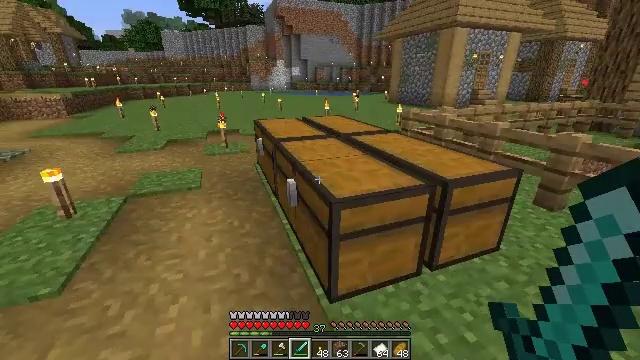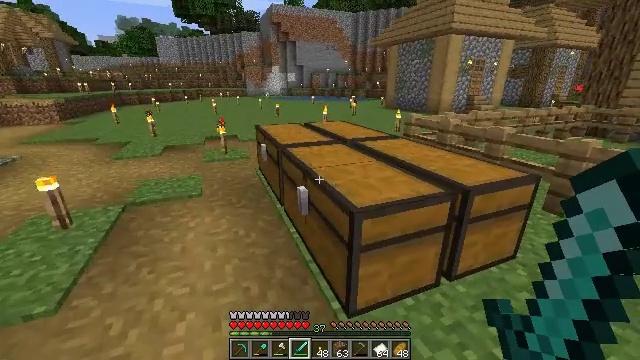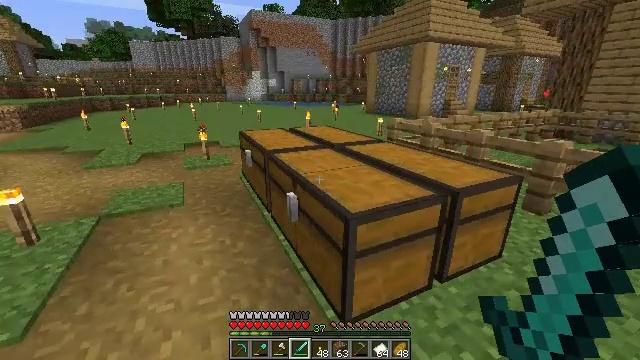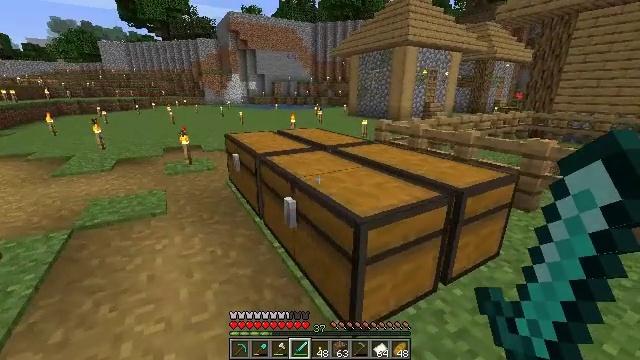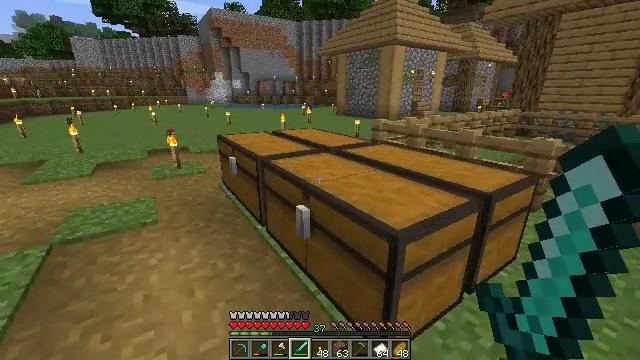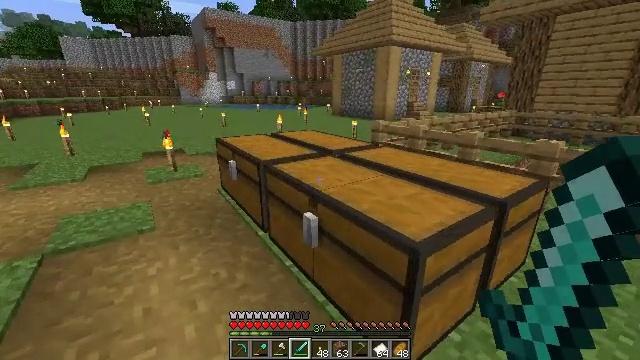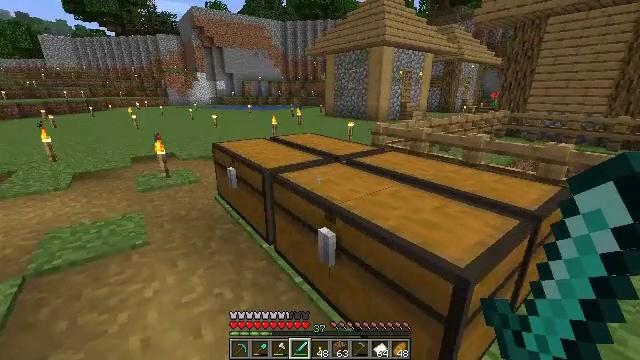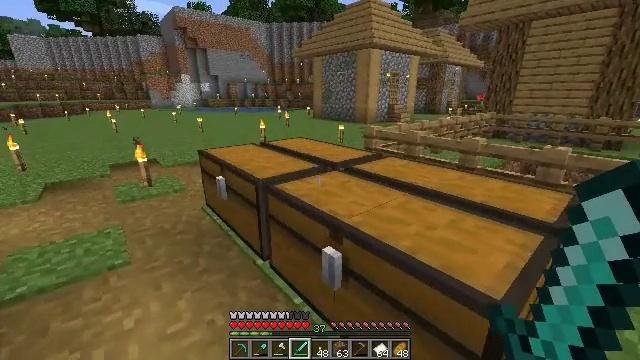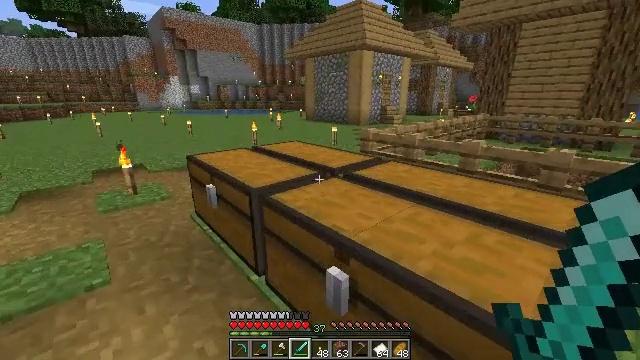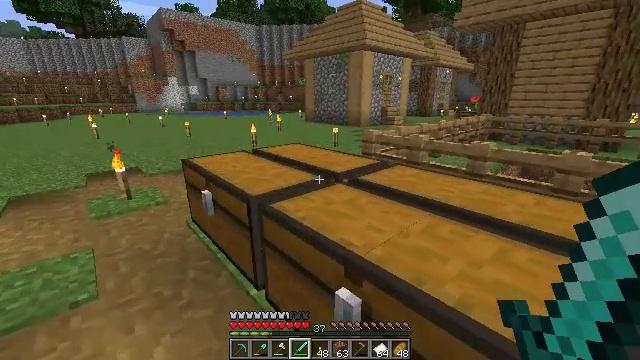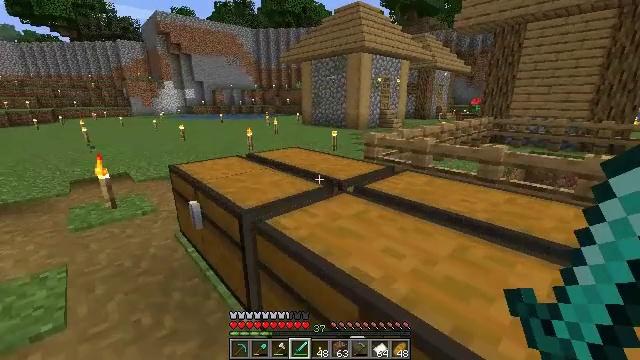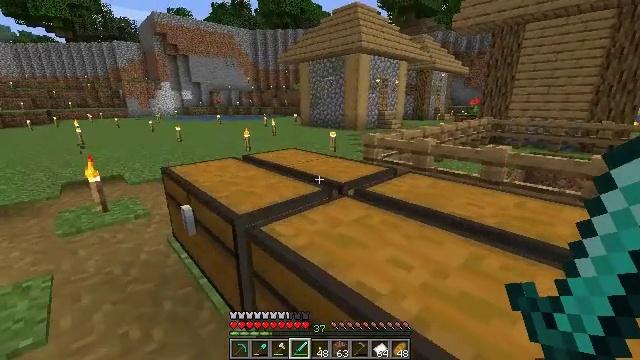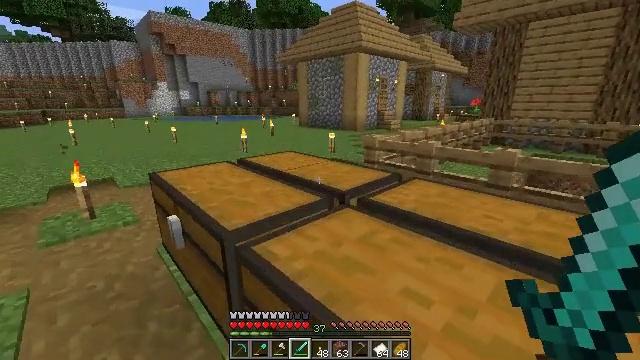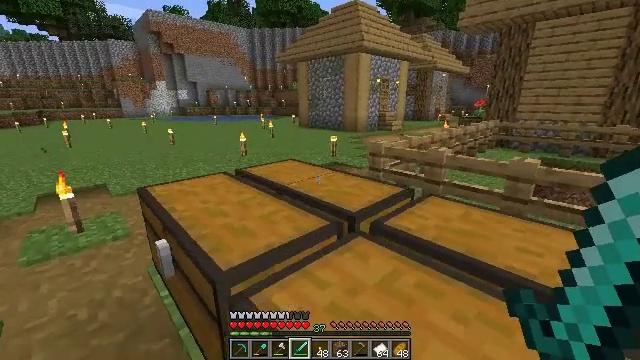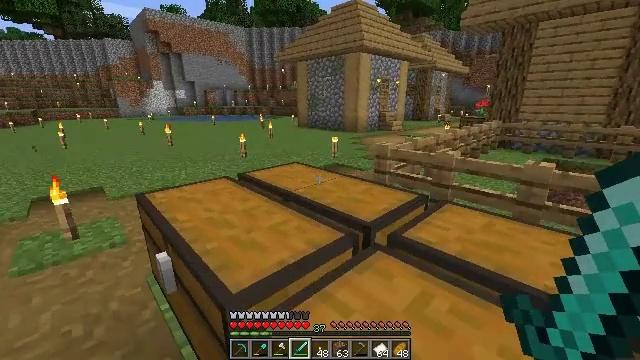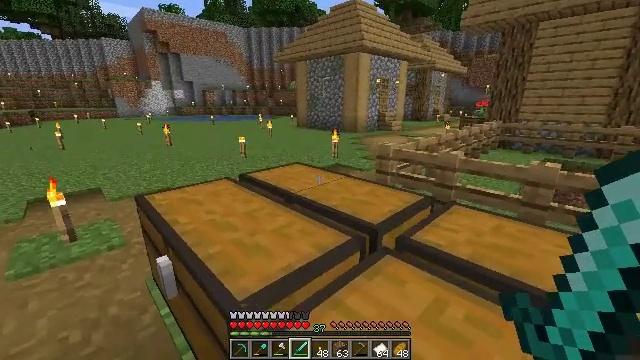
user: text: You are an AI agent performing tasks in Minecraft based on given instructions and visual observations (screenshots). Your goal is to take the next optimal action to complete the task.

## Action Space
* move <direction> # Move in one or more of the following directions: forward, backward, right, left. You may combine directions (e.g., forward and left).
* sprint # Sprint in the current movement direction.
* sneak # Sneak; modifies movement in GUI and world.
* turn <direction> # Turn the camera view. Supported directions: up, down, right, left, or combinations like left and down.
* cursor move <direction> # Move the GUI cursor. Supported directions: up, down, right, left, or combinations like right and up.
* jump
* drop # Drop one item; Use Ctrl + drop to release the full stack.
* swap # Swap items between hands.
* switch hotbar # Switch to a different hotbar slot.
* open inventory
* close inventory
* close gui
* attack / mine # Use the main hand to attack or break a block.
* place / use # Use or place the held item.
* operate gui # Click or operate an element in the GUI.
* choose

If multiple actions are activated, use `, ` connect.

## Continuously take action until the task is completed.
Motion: motion action
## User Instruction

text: Break the smithing table to move it.
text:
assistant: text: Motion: move forward and move left, turn right and up
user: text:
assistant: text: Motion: move forward and move left, turn right and up
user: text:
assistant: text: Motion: move forward and move left, turn right
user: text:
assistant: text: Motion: move forward and move left, turn right
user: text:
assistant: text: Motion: move forward and move left, turn right
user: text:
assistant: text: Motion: move forward, turn right
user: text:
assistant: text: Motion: move forward, turn right
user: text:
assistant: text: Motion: move forward, turn right
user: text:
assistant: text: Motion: move forward
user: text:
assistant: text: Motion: move forward
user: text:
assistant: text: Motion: move forward
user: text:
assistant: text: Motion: move forward
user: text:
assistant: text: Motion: move forward
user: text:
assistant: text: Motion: move forward
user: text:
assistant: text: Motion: use / place
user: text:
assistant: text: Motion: use / place
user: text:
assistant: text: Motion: use / place
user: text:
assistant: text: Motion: no_op
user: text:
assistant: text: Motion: no_op
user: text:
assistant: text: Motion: no_op
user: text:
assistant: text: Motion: no_op
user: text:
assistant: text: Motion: no_op
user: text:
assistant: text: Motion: no_op
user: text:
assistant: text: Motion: no_op
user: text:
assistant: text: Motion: no_op
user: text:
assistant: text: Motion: no_op
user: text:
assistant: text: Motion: no_op
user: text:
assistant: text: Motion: no_op
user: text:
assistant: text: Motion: no_op
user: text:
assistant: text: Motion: no_op